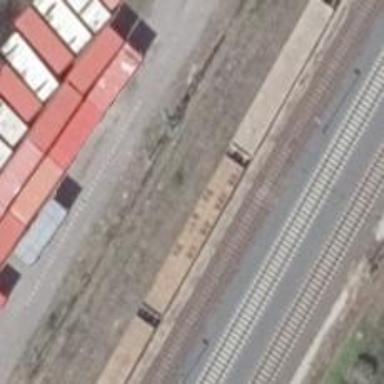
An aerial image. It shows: Rail siding with electrified contact lines.